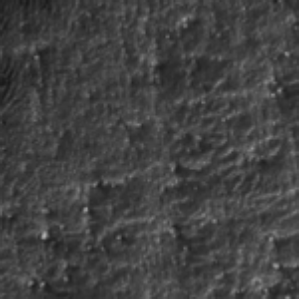
Label: frost